Question: I have a 'Page' in a WinRT Windows Phone 8.1 application. This Page has 'RequestedTheme' set to 'ElementTheme.Light'. The system theme (as set in system settings) is set to dark.
When I open a 'ListPickerFlyout' (using Button.Flyout), the result is the following:

It seems, that the foreground color appropriately changes to black, but the background stays dark-themed (a very dark gray).
There isn't a Background property on the flyout, is there a way to force it to comply with the Page's RequestedTheme?
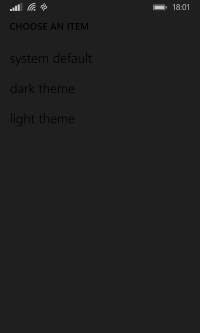
Answer: Great question!
In the application resources, you can override a resource called FlyoutBackgroundThemeBrush for Light themes.
'''
<Application.Resources>
<ResourceDictionary>
<ResourceDictionary.ThemeDictionaries>
<ResourceDictionary x:Key="Light">
<SolidColorBrush x:Key="FlyoutBackgroundThemeBrush" Color="Green" />
</ResourceDictionary>
</ResourceDictionary.ThemeDictionaries>
</ResourceDictionary>
</Application.Resources>
'''
This will make it green for proof of concept. :)